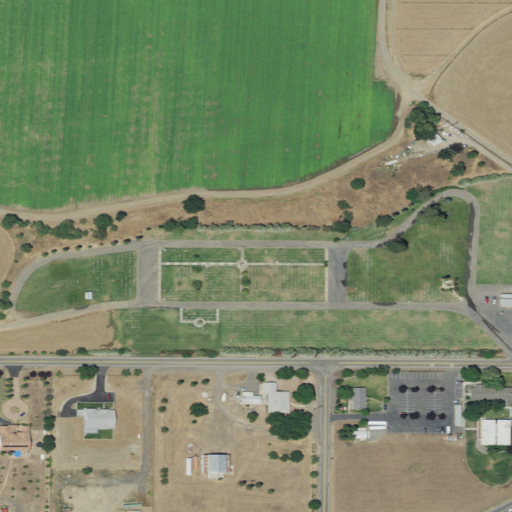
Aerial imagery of mountain in California named Monument Hill containing cultivated crops, open development, low intensity development, medium intensity development, grassland, and pasture